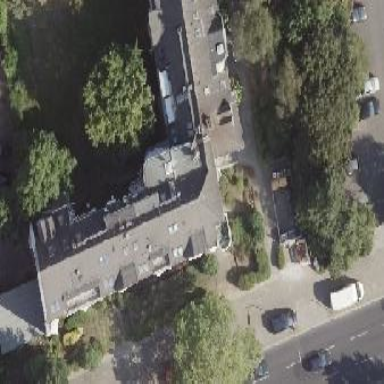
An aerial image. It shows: Gabled roof apartments building.